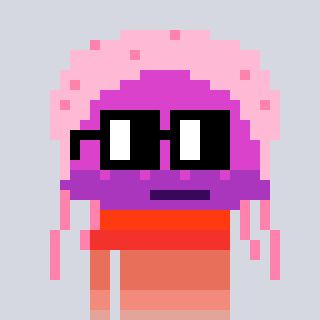
a pixel art character with square black glasses, a jellyfish-shaped head and a slimegreen-colored body on a cool background